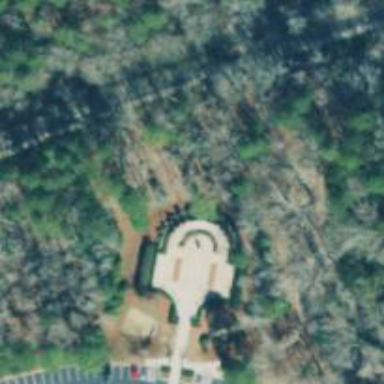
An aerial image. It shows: Historic memorial.